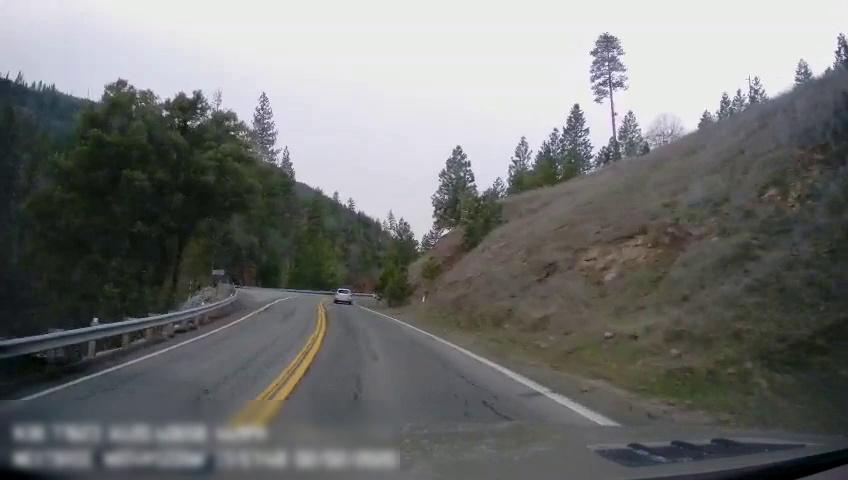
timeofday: Day
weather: Cloudy
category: Drivable Space
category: Vehicles | Car
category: Lanes | Current Lane
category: Lanes | Current Lane
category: Lanes | Opposite Lane